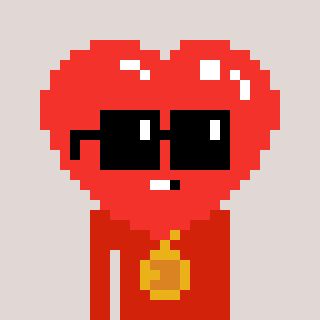
a pixel art character with square black sunglasses, a heart-shaped head and a red-colored body on a warm background